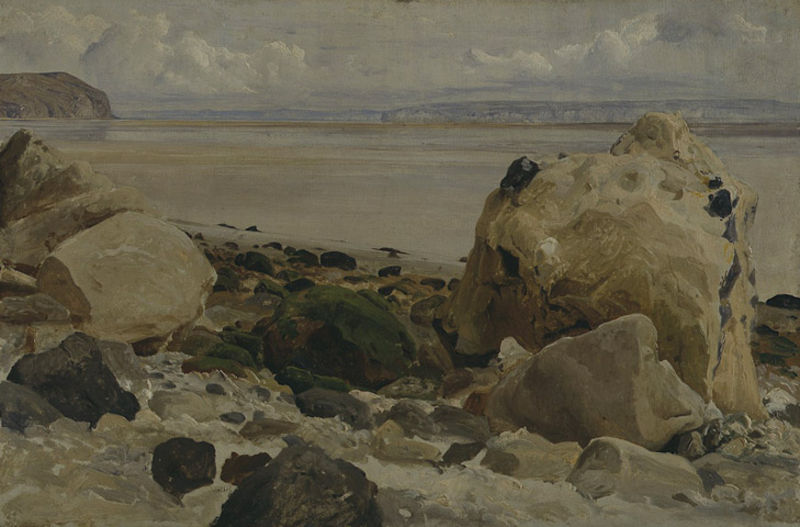
Titel: Steiniger Strand
Künstler: Johann Wilhelm Schirmer
Standort: Karlsruhe
Institution: Staatliche Kunsthalle Karlsruhe
Schlagwörter: berg, blau, felsen, gemälde, gestein, himmel, meer, wasser, weiß, wolken, aquarell, fluss, grün, impressionismus, landschaft, sand, see, ufer, braun, frankreich, grau, pastell, schwarz, rot, wolke, beige, malerei, barock, stein, steine, öl, einsamkeit, horizont, natur, weite, insel, realismus, england, puder, vase, bewölkt, deutschland, apfel, gischt, küste, ruhig, seicht, sommer, strand, welle, wellen, studie, moderne, steinig, berge, fels, gebirge, klippen, steilhang, lila, geröll, schaum, ölgemälde, brandung, flut, seestück, wetter, woge, wogen, strauß, klippe, ozean, ebbe, tusche, kiesel, algen, gestade, watt, moos, kontur, felsig, wolkig, strich, leinwand, ölmalerei, landschaftsbild, sicht, felsbrocken, brocken, findling, fische, mittelmeer, alge, blöd, bkau, meerenge, doof, tafelberg, kreidefelsen, ffelsen, südalpin, kste, küse, studie kontur, gelispel, feslstrand, ebbge